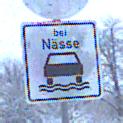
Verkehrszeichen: BeiNaesse
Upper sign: Geschwindigkeit100
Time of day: Midday
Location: Outdoor (Nature)
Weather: Overcast
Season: Winter
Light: Natural